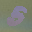
Label: 5